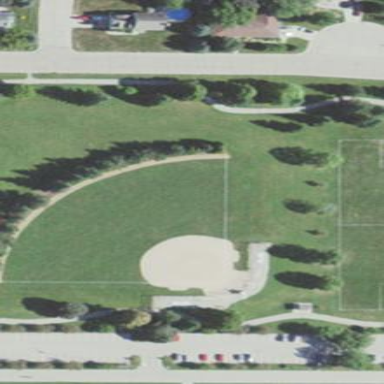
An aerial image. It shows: Baseball pitch for leisure land.